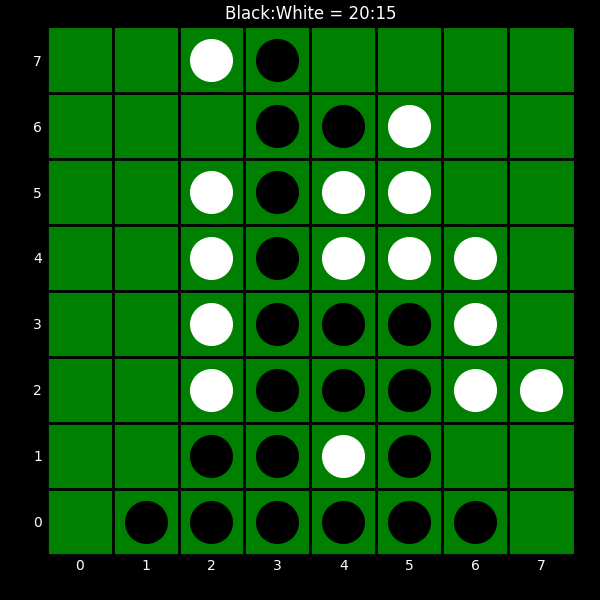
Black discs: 20
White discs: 15